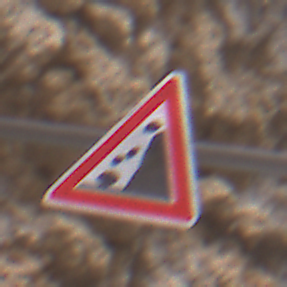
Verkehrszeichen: SteinschlagRechts
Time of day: Midday
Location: Outdoor (Urban)
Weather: PartlyCloudy
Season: NotSpecified
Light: Natural